Question: I'm trying to get PyTesseract OCR to read digits from this simple and well cropped Image, but for some reason it's just not able to do this.
'''
from PIL import Image
import pytesseract as p
def obtain_balance(a):
im = Image.open(a)
width,height = im.size
a = 300*5 - 120
# print(width,height)
left = 155+a
top = 5
right = 360+a
bottom = 120
m1 = im.crop((left, top, right, bottom))
text = p.image_to_string(m1,lang='eng',config='--psm 13 --oem 3 -c tessedit_char_whitelist=<PHONE>').split()
print(text)
m1.show()
return text
obtain_balance('cur.jpg')
'''

Output :
'''
[]
'''
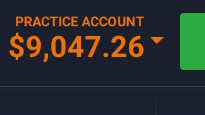
Answer: When performing OCR, it is important to prepossess the image so that . To do this, we can use OpenCV to Otsu's threshold the image and obtain a binary image. We then apply a slight Gaussian blur to smooth the image before throwing it into Pytesseract. We use '--psm 6' config to treat the image as a single uniform block of text. See <URL> for more configuration options.
---
Here's the preprocessed image and the result from Pytesseract
<URL>
'''
PRACTICE ACCOUNT
$9,047.26~ i
'''
Code
'''
import cv2
import pytesseract
pytesseract.pytesseract.tesseract_cmd = r"C:\Program Files\Tesseract-OCR esseract.exe"
image = cv2.imread('1.png', 0)
thresh = cv2.threshold(image, 0, 255, cv2.THRESH_BINARY_INV + cv2.THRESH_OTSU)[1]
thresh = cv2.GaussianBlur(thresh, (3,3), 0)
data = pytesseract.image_to_string(thresh, lang='eng',config='--psm 6')
print(data)
cv2.imshow('thresh', thresh)
cv2.waitKey()
'''